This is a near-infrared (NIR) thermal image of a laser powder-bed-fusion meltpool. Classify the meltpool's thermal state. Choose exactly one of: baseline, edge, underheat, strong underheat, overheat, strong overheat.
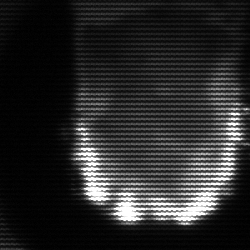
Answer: baseline